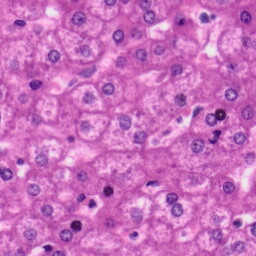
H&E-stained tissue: Liver